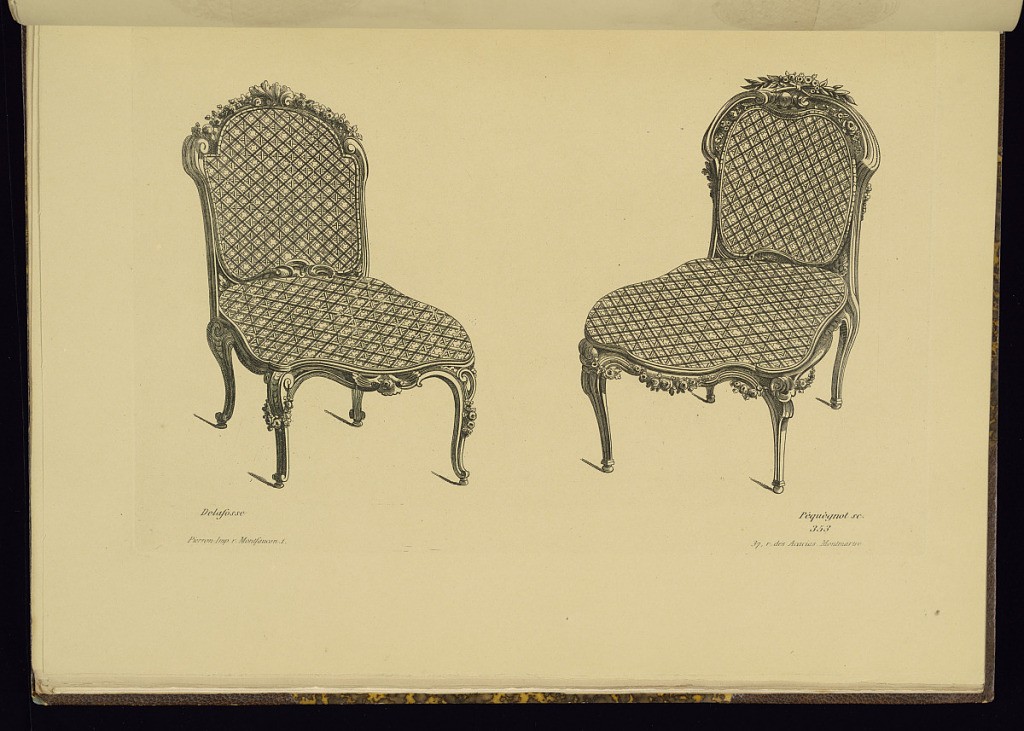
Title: Two Designs for Chairs
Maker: Jean-Charles Delafosse, French, 1734 – 1789
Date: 1849–66
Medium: Etching on paper
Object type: Print
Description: Two designs for upholstered chairs with ornately sculpted frames featuring flowers, foliate branches, scrolling leaves, and cabriole legs. The plate is signed with the printmaker, publisher, and original designer, and numbered.